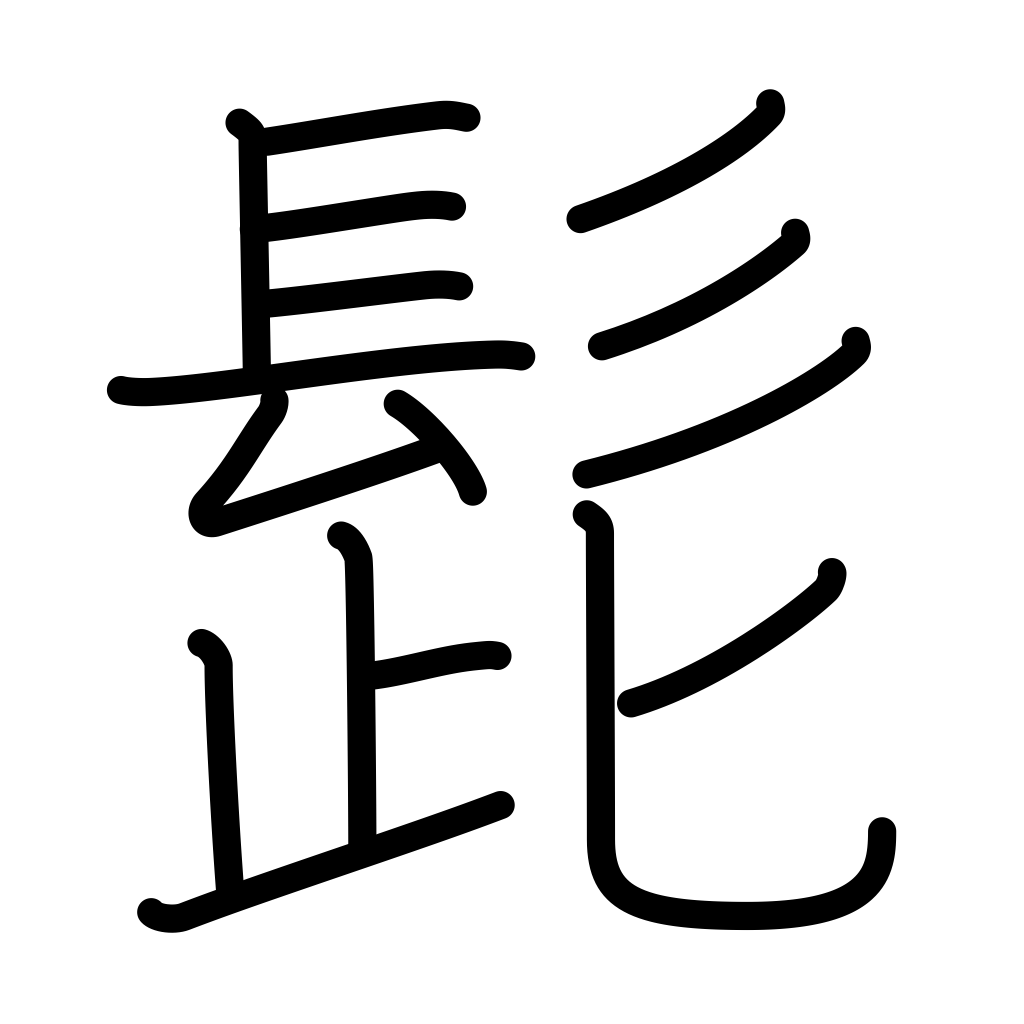
Meaning: beard, mustache